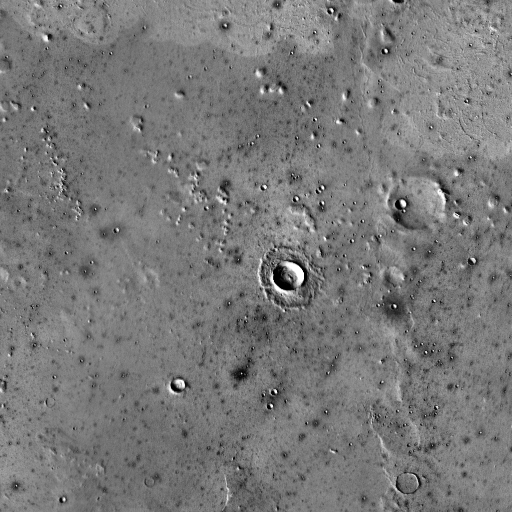
Crater classes present: Background, Other, Buried